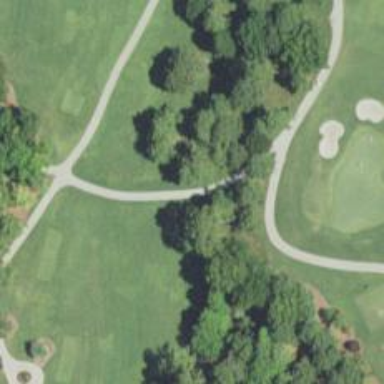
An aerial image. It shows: Path used for both walking and golf.